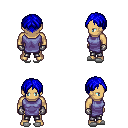
a pixel art fantasy rpg character, male body template, human, tanned skin, chain tabard jacket, metal pants, blue parted hairstyle, metal gloves, white slippers, four views (front, back, left, right), 2x2 character sprite sheet, small pixel art, hard edges, no anti-aliasing